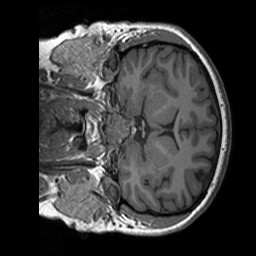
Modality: T1w
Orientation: coronal
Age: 25
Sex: female
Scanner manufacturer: siemens
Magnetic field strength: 3 T
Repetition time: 1.9 s
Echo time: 0.00252 s